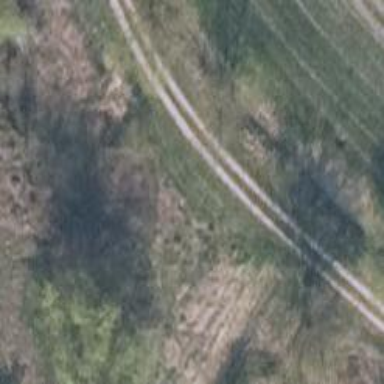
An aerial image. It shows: Concrete track with grade3 tracktype.